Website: crate-barrel
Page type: payment
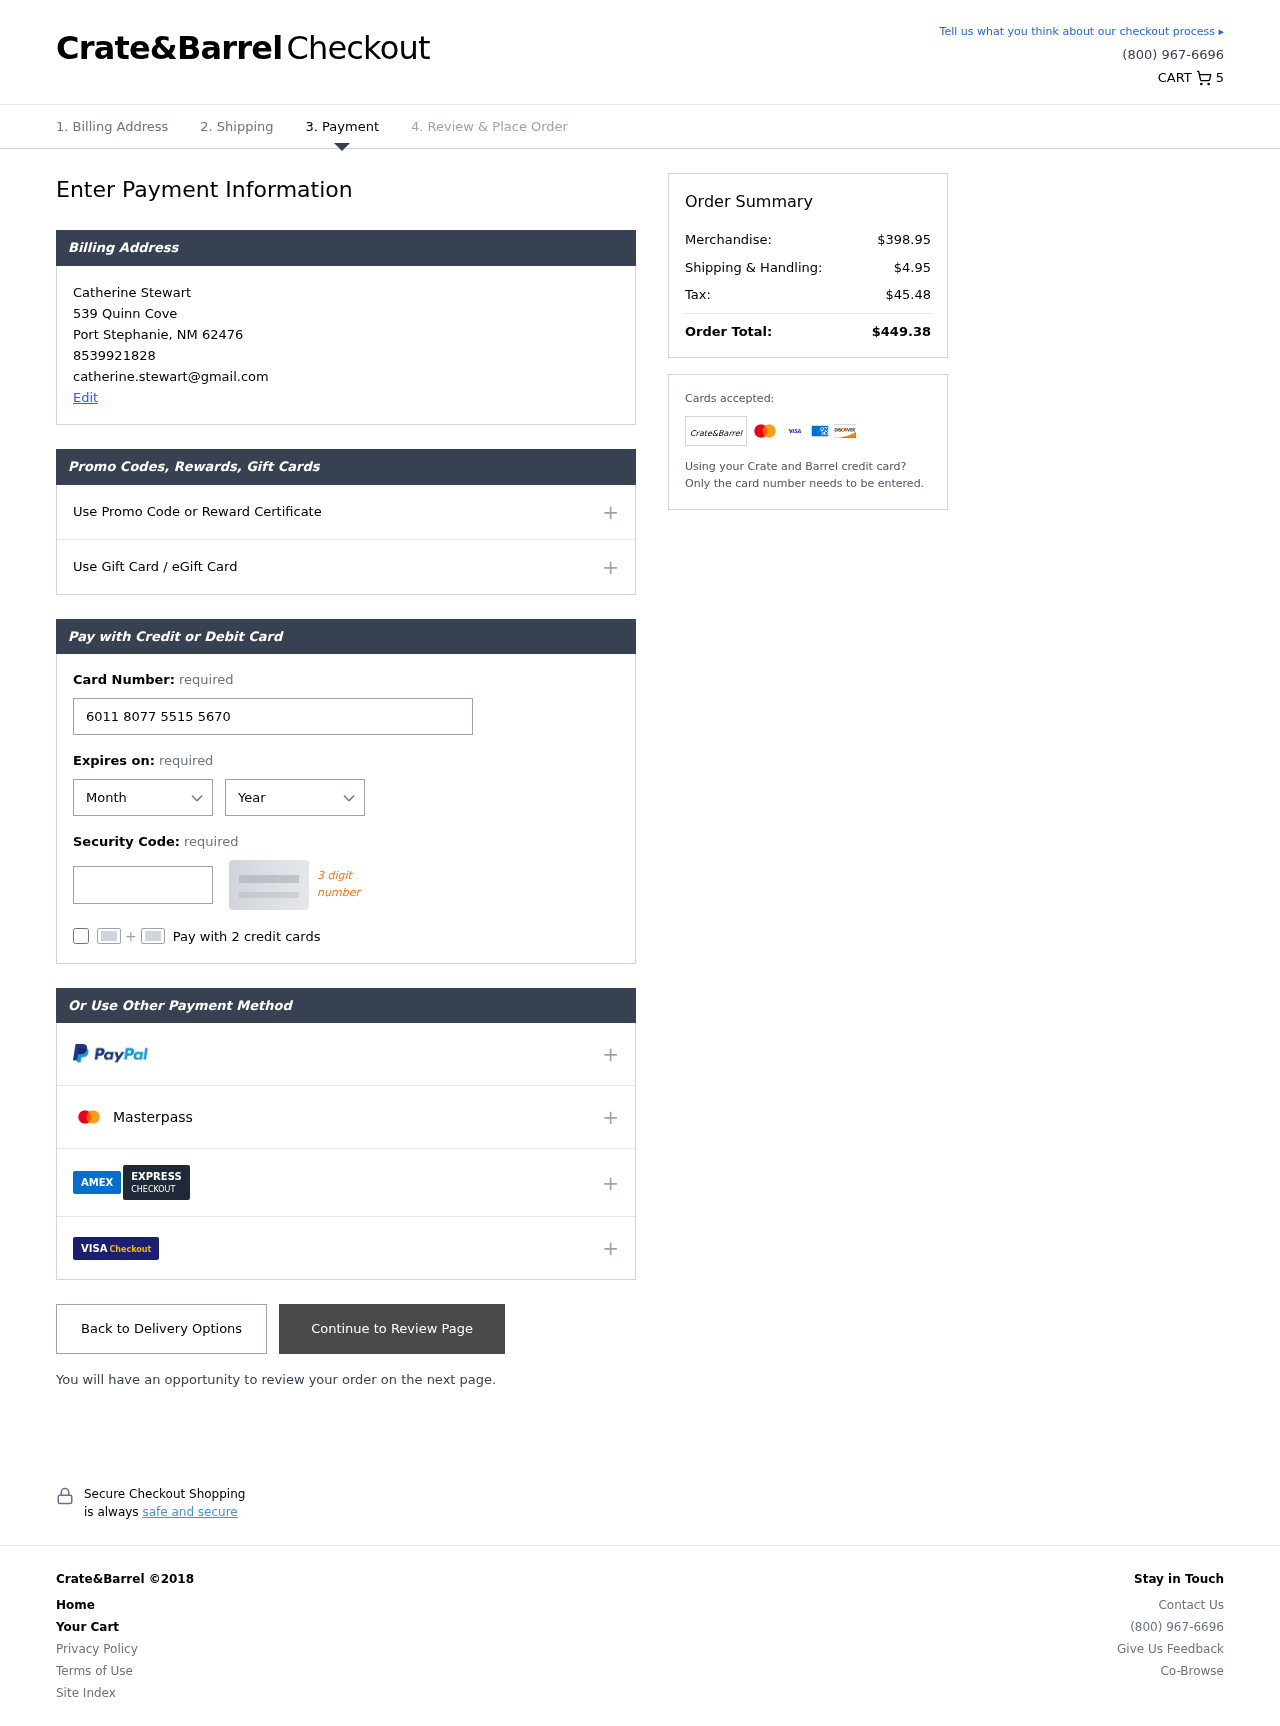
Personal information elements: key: PII_CARD_CVV
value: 242
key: PII_CARD_EXPIRY_MONTH
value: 10
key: PII_CARD_EXPIRY_YEAR
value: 30
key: PII_CARD_NUMBER
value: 6011 8077 5515 5670
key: PII_CITY
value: Port Stephanie
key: PII_EMAIL
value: catherine.stewart@gmail.com
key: PII_FULLNAME
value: Catherine Stewart
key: PII_PHONE
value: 8539921828
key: PII_POSTCODE
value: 62476
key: PII_STATE_ABBR
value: NM
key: PII_STREET
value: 539 Quinn Cove
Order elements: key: ORDER_NUM_ITEMS
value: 5
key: ORDER_SUBTOTAL
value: $398.95
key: ORDER_SHIPPING_COST
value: $4.95
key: ORDER_TAX
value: $45.48
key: ORDER_TOTAL
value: $449.38